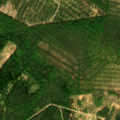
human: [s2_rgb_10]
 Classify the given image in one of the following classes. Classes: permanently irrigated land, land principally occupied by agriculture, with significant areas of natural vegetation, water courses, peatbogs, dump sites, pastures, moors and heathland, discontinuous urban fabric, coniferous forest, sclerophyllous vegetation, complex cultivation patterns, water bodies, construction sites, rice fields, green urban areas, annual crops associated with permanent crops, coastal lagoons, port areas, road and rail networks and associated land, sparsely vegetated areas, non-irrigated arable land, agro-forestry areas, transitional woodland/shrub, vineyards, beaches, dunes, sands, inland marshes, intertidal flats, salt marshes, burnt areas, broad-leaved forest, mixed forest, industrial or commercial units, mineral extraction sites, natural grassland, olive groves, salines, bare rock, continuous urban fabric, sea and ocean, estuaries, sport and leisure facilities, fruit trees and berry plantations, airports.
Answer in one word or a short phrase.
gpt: coniferous forest, mixed forest, transitional woodland/shrub